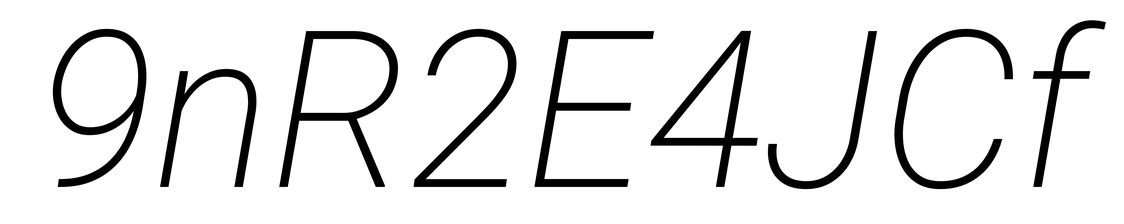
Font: Roboto-Italic_ExtraLight_Italic